Question: I'm currently using a test kitchen to try and converge a Windows 7 machine with VMware Fusion as the provisioner to eventually deploy a chef cookbook. Every time I run a 'kitchen converge' the process hangs on "Waiting for machine to boot. This may take a few minutes" and then fails due to a timeout. When I open Fusion I see the following:

Does anyone know what's happening? I've been struggling for a while to get this VM converged and haven't been able to get the VM up and running successfully to the point where I can deploy my cookbooks and I'm out of ideas.
My .kitchen.yml:
'''
---
driver:
name: vagrant
ssh:
insert_key: false
customize:
cpus: 2
memory: 4096
transport:
name: winrm
provisioner:
name: chef_solo
platforms:
- name: windows-7
driver_config:
box: opentable/win-7-professional-i386-nocm
suites:
- name: default
run_list:
- recipe[my_recipe]
attributes:
'''
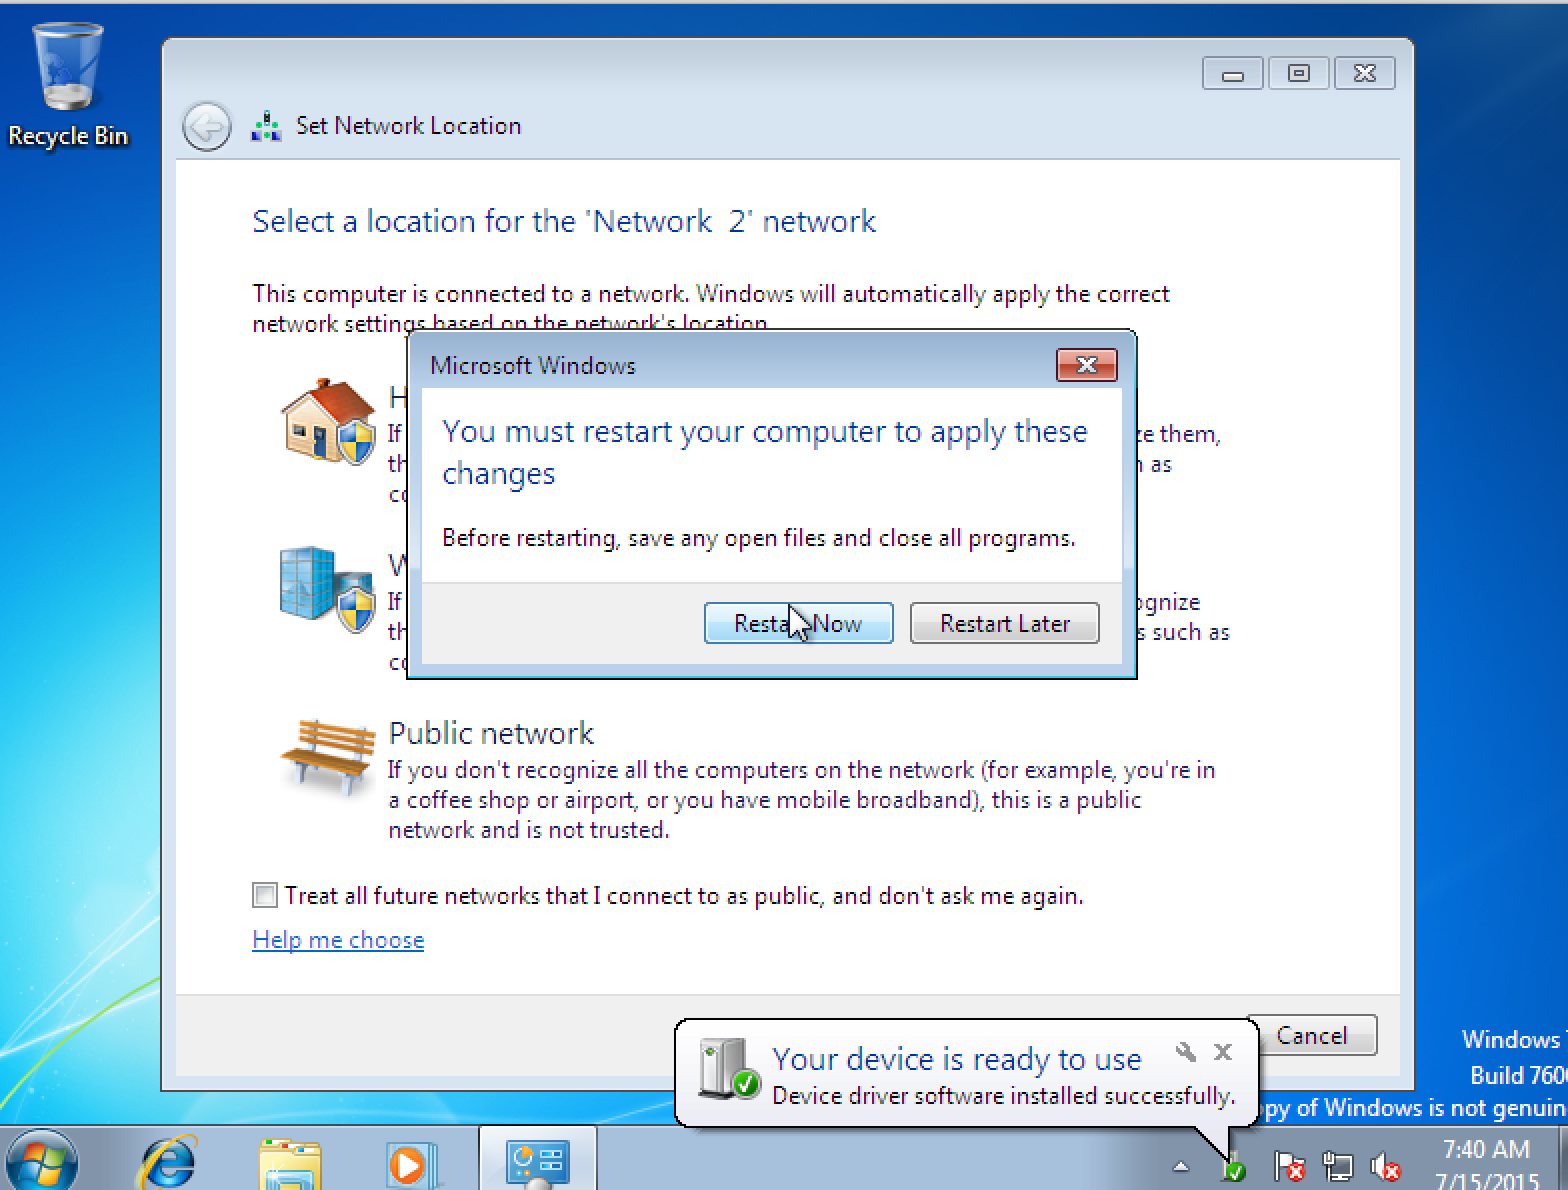
Answer: It appears that all of the VMware Windows boxes on Altas are misconfigured in one way or another. I manually built my own box (amarkon/windows-7-ult-n-x64) which now works correctly.